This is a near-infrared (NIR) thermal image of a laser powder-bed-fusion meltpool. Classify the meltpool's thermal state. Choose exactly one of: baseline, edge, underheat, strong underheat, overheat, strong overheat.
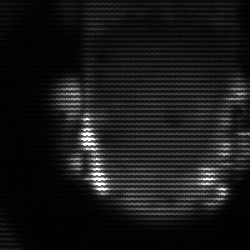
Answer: baseline